Question: Hello I want to make form under the box (new referral) like in the image below:

How can I do it? I wanna add first name last name date of birth, phone, email, address sections under the box but I could not solve it out. Any help appreciated.
I shared my codes on code snippet. I wanna add icon and write First name side by side and I want line under first name. Others are like that too.
'''
* {
margin: 0;
border: 0;
box-sizing: border-box;
background: #CDE7ED;
}
.heading1 {
position: absolute;
width: 449px;
height: 80px;
top: 56px;
font-family: 'Montserrat';
font-style: normal;
font-weight: 500;
font-size: 30px;
line-height: 40px;
/* or 133% */
text-align: center;
background: #FFFFFF;
color: #0B2B5B;
}
#navbar {
position: relative;
height: 196px;
top: 0px;
display: flex;
justify-content: center;
background: #FFFFFF;
}
.iki {
height: 32px;
left: 539px;
top: 230px;
font-family: 'Montserrat';
font-style: normal;
font-weight: 500;
font-size: 24px;
line-height: 32px;
text-align: center;
color: #0B2B5B;
}
.uc {
height: 32px;
left: 435px;
top: 270px;
font-family: 'Montserrat';
font-style: normal;
font-weight: 500;
font-size: 20px;
line-height: 32px;
/* identical to box height, or 160% */
text-align: center;
color: #0B2B5B;
}
.box {
position: absolute;
width: 782px;
height: 380px;
left: 470px;
top: 334px;
background: #FFFFFF;
box-shadow: 0px 2px 4px rgba(11, 43, 91, 0.1);
border-radius: 4px;
}
.box-header {
width: 782px;
height: 64px;
left: 249px;
top: 334px;
background: #FFFFFF;
border-radius: 4px 4px 0px 0px;
display: flex;
}
.b1 {
width: 40px;
height: 64px;
left: 249px;
top: 334px;
background: #25A575;
border-radius: 4px 0px 0px 0px;
}
.b11 {
width: 10px;
height: 32px;
left: 264px;
top: 350px;
font-family: 'Montserrat';
font-style: normal;
font-weight: 500;
font-size: 26px;
line-height: 32px;
display: flex;
align-items: center;
text-align: center;
font-feature-settings: 'pnum' on, 'lnum' on;
color: #FFFFFF;
background: #25A575;
}
.new {
position: sticky;
width: 132px;
height: 24px;
left: 305px;
top: 354px;
padding-left: 10px;
font-family: 'Montserrat';
font-style: normal;
font-weight: 500;
font-size: 20px;
line-height: 24px;
/* identical to box height, or 120% */
display: flex;
align-items: center;
font-feature-settings: 'pnum' on, 'lnum' on;
color: #3A719B;
background-color: white;
}
.box-body {
width: 295px;
height: 16px;
left: 24px;
top: 0px;
font-family: 'Montserrat';
font-style: normal;
font-weight: 400;
font-size: 16px;
line-height: 16px;
/* identical to box height, or 100% */
display: flex;
align-items: center;
color: #3A719B;
}
.line {
position: absolute;
left: 0%;
right: 0%;
top: 100%;
bottom: 0%;
border: 1px solid #3A719B;
}
'''
'''
<!DOCTYPE html>
<html lang="en">
<head>
<meta charset="UTF-8">
<meta http-equiv="X-UA-Compatible" content="IE=edge">
<meta name="viewport" content="width=device-width, initial-scale=1.0">
<link rel="stylesheet" href="style.css">
<script src="https://code.jquery.com/jquery-3.3.1.min.js"></script>
<script src="https://cdnjs.cloudflare.com/ajax/libs/popper.js/1.14.3/umd/popper.min.js"></script>
<link rel="stylesheet" href="https://cdnjs.cloudflare.com/ajax/libs/font-awesome/6.2.0/css/all.min.css">
<link rel="preconnect" href="https://fonts.googleapis.com">
<link rel="preconnect" href="https://fonts.gstatic.com" crossorigin>
<link href="https://fonts.googleapis.com/css2?family=Open+Sans:wght@400;700;800&family=Oswald:wght@200;300;400&display=swap" rel="stylesheet">
<link rel="stylesheet" href="https://kit.fontawesome.com/0b27183842.css" crossorigin="anonymous">
<title>Document</title>
</head>
<body>
<script src="app.js"></script>
<header class="header">
<div class="container">
<nav id="navbar">
<h1 class="heading1">Patient Referral Form Hayes Valley Health San Francisco </h1>
</nav>
</div>
</header>
<h2 class="iki">Referral Patients</h2>
<h3 class="uc">You can add up to five patients at a time</h3>
<div class="box">
<div class="box-header">
<div class="b1">
<div class="b11">
1
</div>
</div>
<div class="new">
New Referral
</div>
</div>
</div>
</body>
</html>
'''
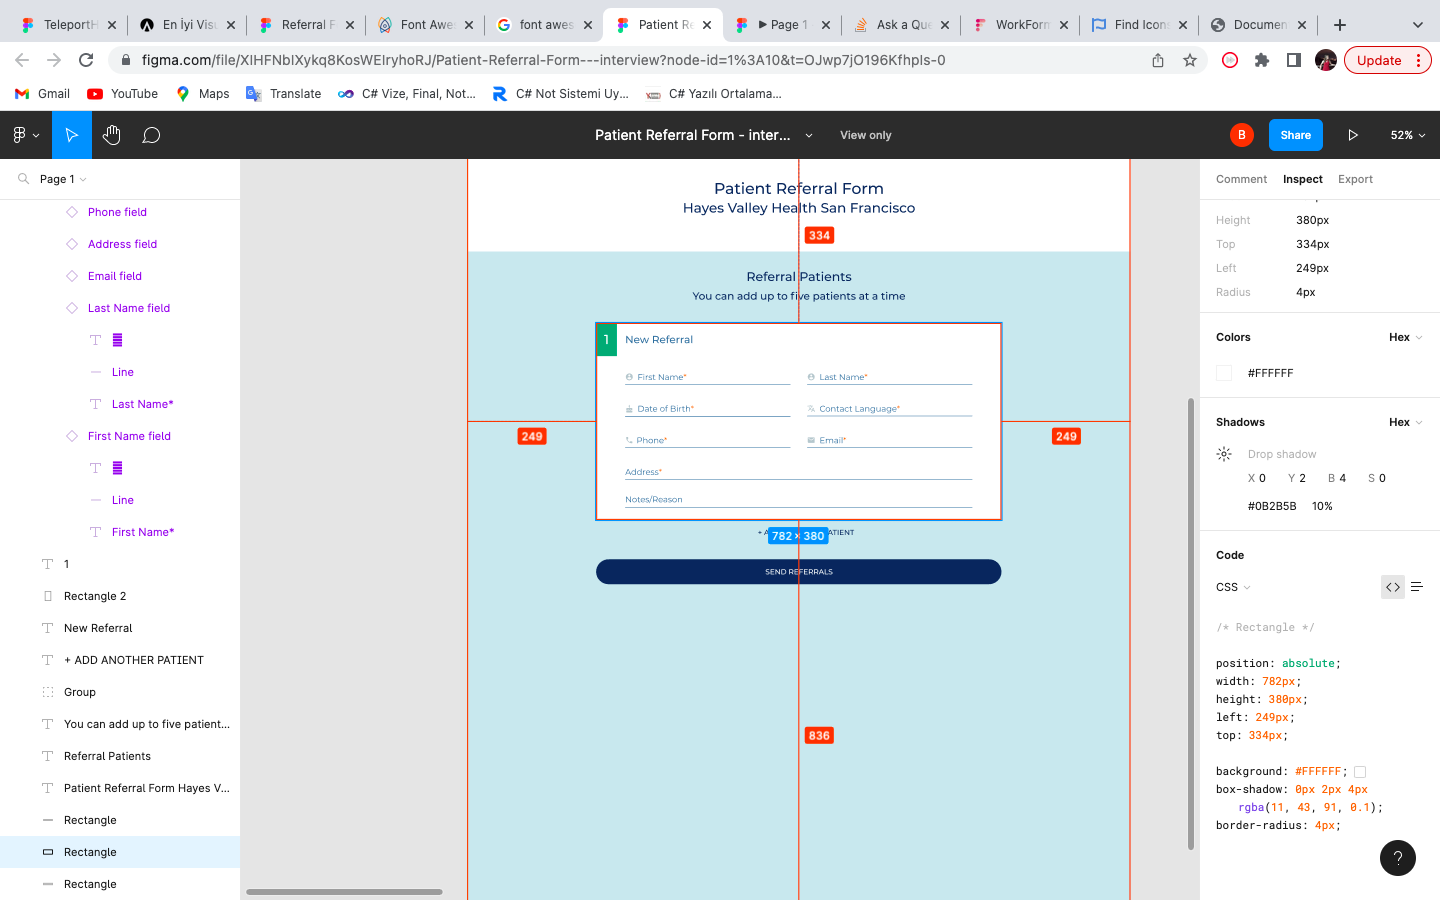
Answer: Try using the margin:auto; instead of position:absolute; like this:
'''
body {
margin: 0;
background: #CDE7ED;
}
.heading1{
position: absolute;
width: 449px;
height: 80px;
top: 56px;
font-family: 'Montserrat';
font-style: normal;
font-weight: 500;
font-size: 30px;
line-height: 40px;
/* or 133% */
text-align: center;
background: #FFFFFF;
color: #0B2B5B;
}
#navbar{
position: relative;
height: 196px;
top: 0px;
display: flex;
justify-content: center;
background: #FFFFFF;
}
.iki{
height: 32px;
margin-top: 20px;
font-family: 'Montserrat';
font-style: normal;
font-weight: 500;
font-size: 24px;
line-height: 32px;
text-align: center;
color: #0B2B5B;
}
.uc{
height: 32px;
margin-bottom: 20px;
font-family: 'Montserrat';
font-style: normal;
font-weight: 500;
font-size: 20px;
line-height: 32px;
/* identical to box height, or 160% */
text-align: center;
color: #0B2B5B;
}
.box{
width: 782px;
height: 380px;
margin: auto;
background: #FFFFFF;
box-shadow: 0px 2px 4px rgba(11, 43, 91, 0.1);
border-radius: 4px;
}
.box-header{
width: 782px;
height: 64px;
left: 249px;
top: 334px;
background: #FFFFFF;
border-radius: 4px 4px 0px 0px;
display: flex;
}
.b1{
width: 40px;
background: #25A575;
}
.b11{
height: 100%;
font-weight: 500;
font-size: 26px;
display: flex;
align-items: center;
justify-content: center;
color: #FFFFFF;
}
.new{
padding-left: 20px;
font-family: 'Montserrat';
font-style: normal;
font-weight: 500;
font-size: 20px;
display: flex;
align-items: center;
font-feature-settings: 'pnum' on, 'lnum' on;
color: #3A719B;
background-color: white;
}
.box-body{
width: 295px;
height: 16px;
left: 24px;
top: 0px;
font-family: 'Montserrat';
font-style: normal;
font-weight: 400;
font-size: 16px;
line-height: 16px;
/* identical to box height, or 100% */
display: flex;
align-items: center;
color: #3A719B;
}
.line{
position: absolute;
left: 0%;
right: 0%;
top: 100%;
bottom: 0%;
border: 1px solid #3A719B;
}
.disflex {
display: flex;
}
.form_inp {
padding: 60px;
}
.disflex .input-container, .full-input-container {
width: 50%;
border-bottom: 1.5px solid steelblue;
margin: 0 30px 30px 0;
}
.disflex .input-container input, .full-input-container input {
border: 0;
}
.full-input-container {
width: 100% !important;
margin: 0 0 30px 0 !important;
}
.btn {
margin: 0 0 50px 0;
width: 100%;
border-radius: 50px;
padding: 10px;
background-color: midnightblue;
color: white;
}
'''
'''
<!DOCTYPE html>
<html lang="en">
<head>
<meta charset="UTF-8">
<meta http-equiv="X-UA-Compatible" content="IE=edge">
<meta name="viewport" content="width=device-width, initial-scale=1.0">
<link rel="stylesheet" href="style.css">
<script src="https://use.fontawesome.com/your-embed-code.js"></script> <!-- TODO: Place your Font Awesome embed code -->
<script src="https://code.jquery.com/jquery-3.3.1.min.js"></script>
<script src="https://cdnjs.cloudflare.com/ajax/libs/popper.js/1.14.3/umd/popper.min.js"></script>
<link rel="stylesheet" href="https://cdnjs.cloudflare.com/ajax/libs/font-awesome/6.2.0/css/all.min.css">
<link rel="preconnect" href="https://fonts.googleapis.com">
<link rel="preconnect" href="https://fonts.gstatic.com" crossorigin>
<link href="https://fonts.googleapis.com/css2?family=Open+Sans:wght@400;700;800&family=Oswald:wght@200;300;400&display=swap" rel="stylesheet">
<link rel="stylesheet" href="https://kit.fontawesome.com/0b27183842.css" crossorigin="anonymous">
<title>Document</title>
</head>
<body>
<script src="app.js"></script>
<header class="header">
<div class="container">
<nav id="navbar">
<h1 class="heading1">Patient Referral Form Hayes Valley Health San Francisco </h1>
</nav>
</div>
</header>
<h2 class="iki">Referral Patients</h2>
<h3 class="uc">You can add up to five patients at a time</h3>
<div class="box">
<div class="box-header">
<div class="b1">
<div class="b11">
1
</div>
</div>
<div class="new">
New Referral
</div>
</div>
<form action="/action_page.php">
<div class="form_inp">
<div class="disflex">
<div class="input-container">
<i class="fa fa-user icon"></i>
<input class="input-field" type="text" placeholder="Username" name="usrnm">
</div>
<div class="input-container">
<i class="fa fa-user icon"></i>
<input class="input-field" type="text" placeholder="Username" name="usrnm">
</div>
</div>
<div class="disflex">
<div class="input-container">
<i class="fa fa-envelope icon"></i>
<input class="input-field" type="text" placeholder="Email" name="email">
</div>
<div class="input-container">
<i class="fa fa-envelope icon"></i>
<input class="input-field" type="text" placeholder="Email" name="email">
</div>
</div>
<div class="disflex">
<div class="input-container">
<i class="fa fa-key icon"></i>
<input class="input-field" type="password" placeholder="Password" name="psw">
</div>
<div class="input-container">
<i class="fa fa-envelope icon"></i>
<input class="input-field" type="text" placeholder="Email" name="email">
</div>
</div>
<div class="full-input-container">
<input class="input-field" type="text" placeholder="Email" name="email">
</div>
<div class="full-input-container">
<input class="input-field" type="text" placeholder="Email" name="email">
</div>
</div>
<button type="submit" class="btn">SEND REFERRALS</button>
</form>
</div>
</body>
</html>
'''